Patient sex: F
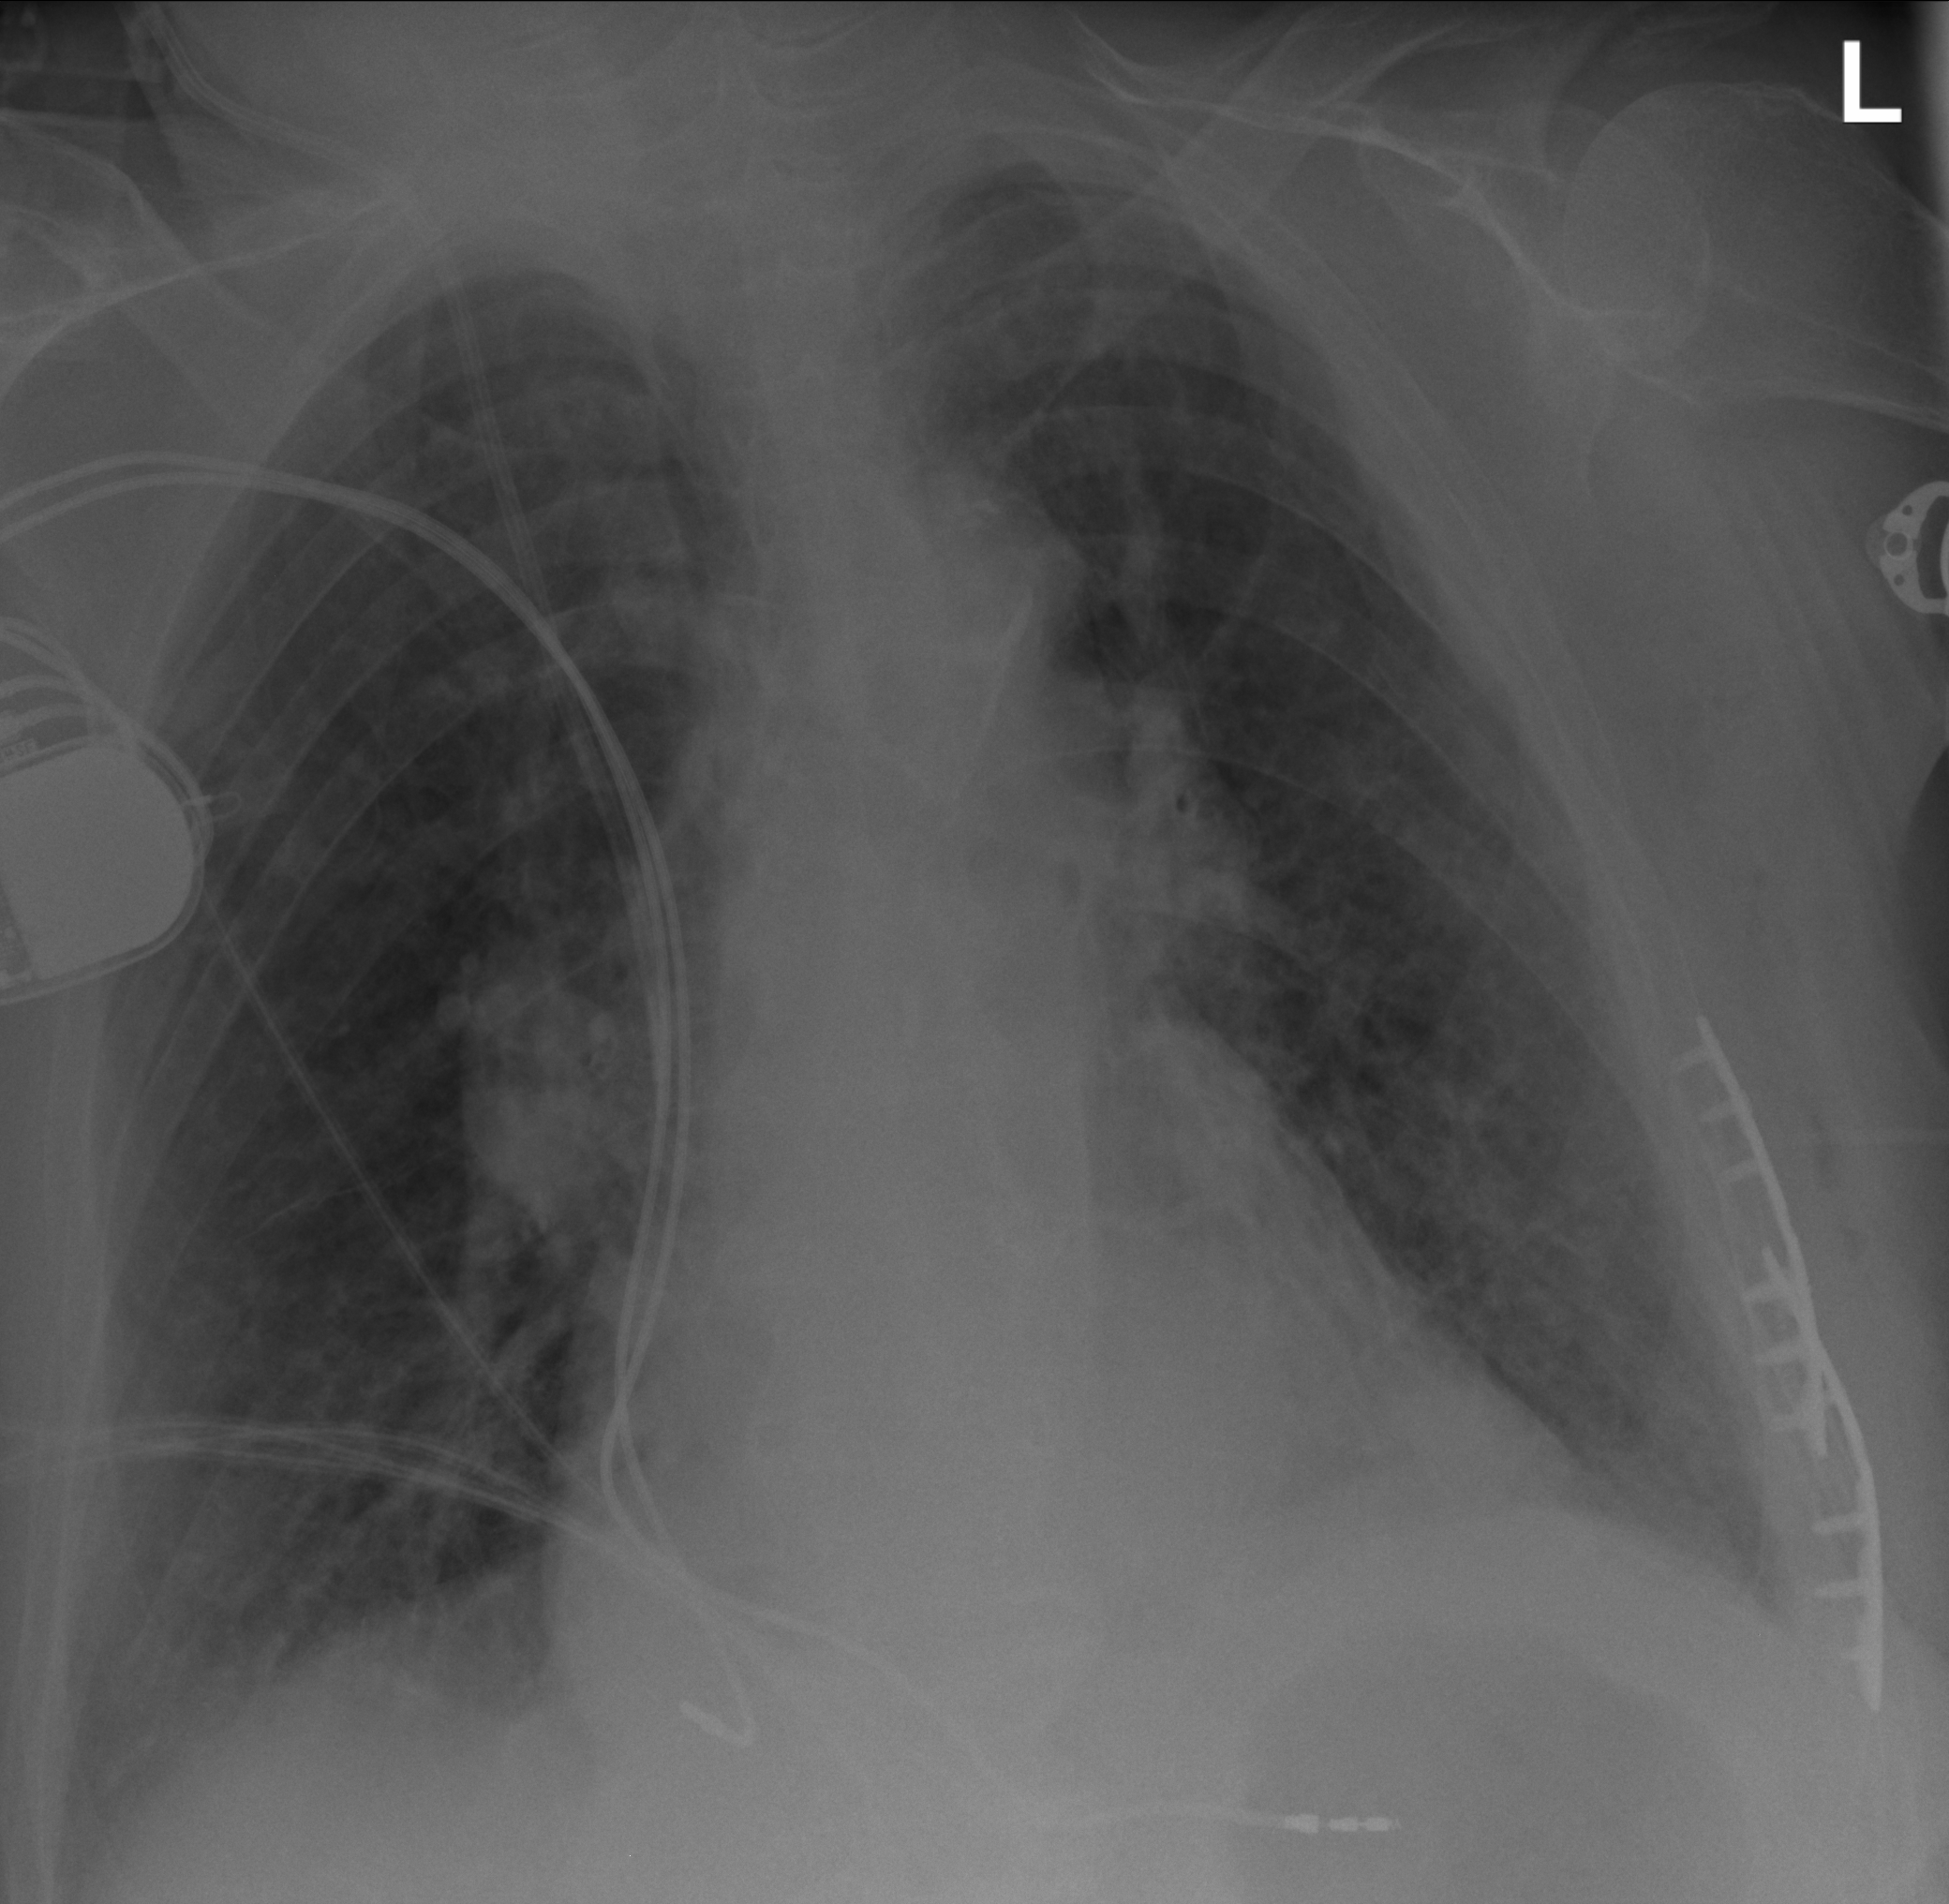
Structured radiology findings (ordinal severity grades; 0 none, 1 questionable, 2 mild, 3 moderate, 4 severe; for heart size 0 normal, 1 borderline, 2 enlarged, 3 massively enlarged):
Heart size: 2
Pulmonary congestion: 2
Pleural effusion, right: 2
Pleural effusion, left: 2
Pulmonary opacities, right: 2
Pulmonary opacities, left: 2
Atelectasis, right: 2
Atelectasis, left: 2